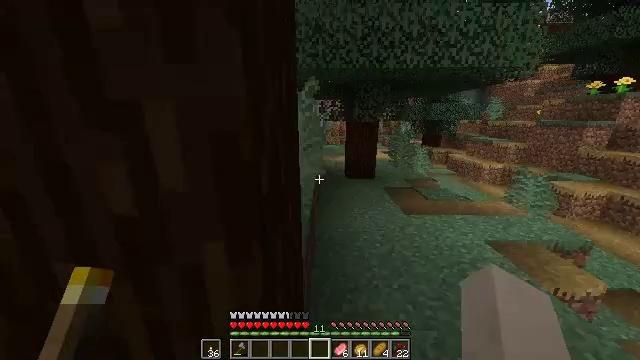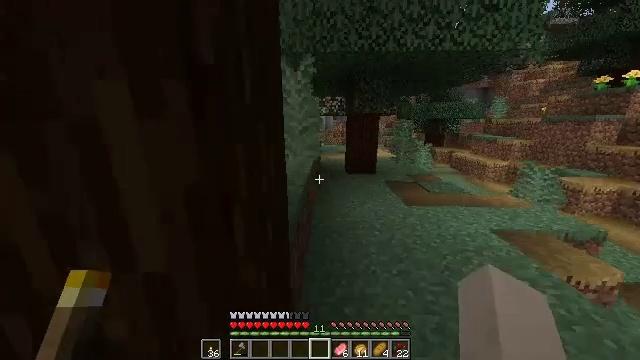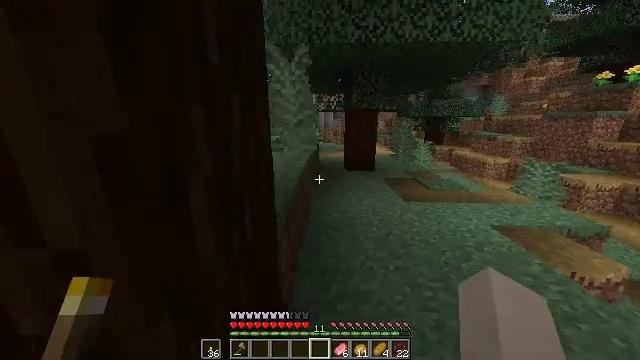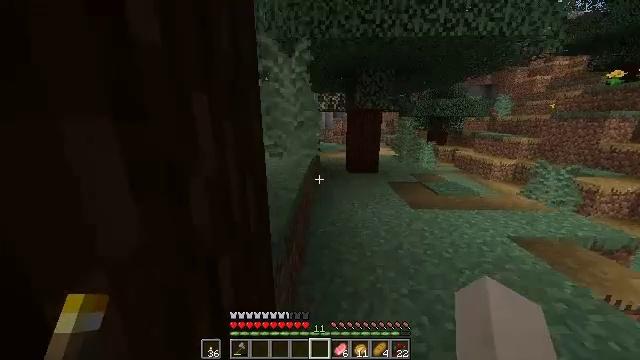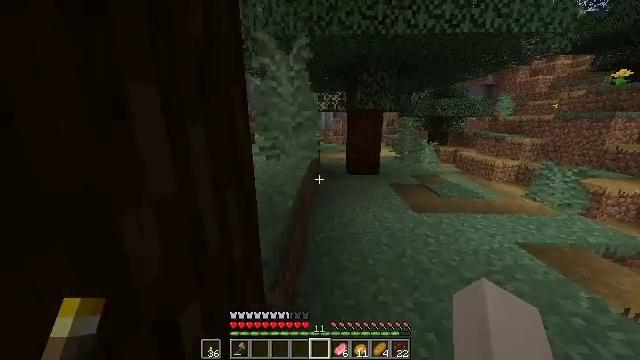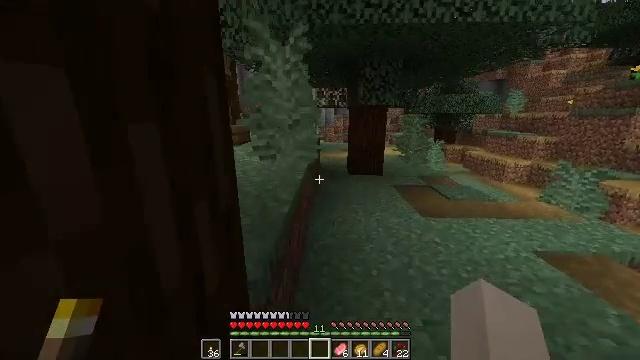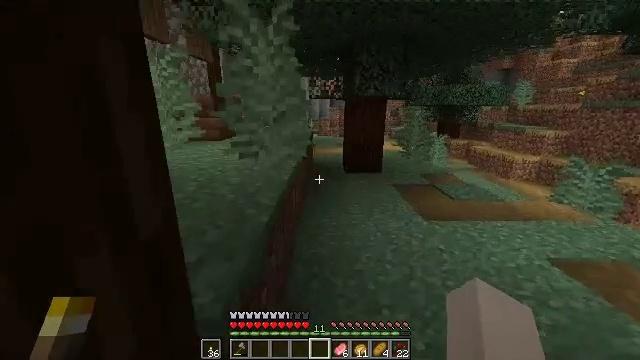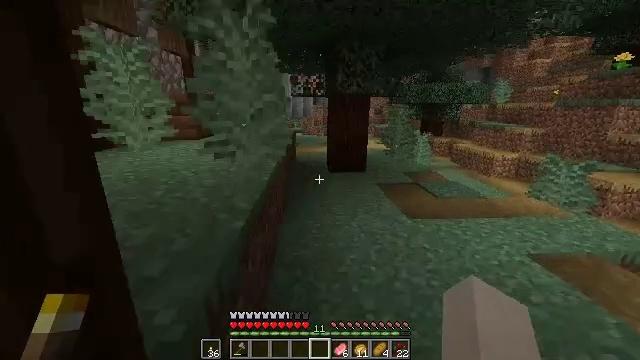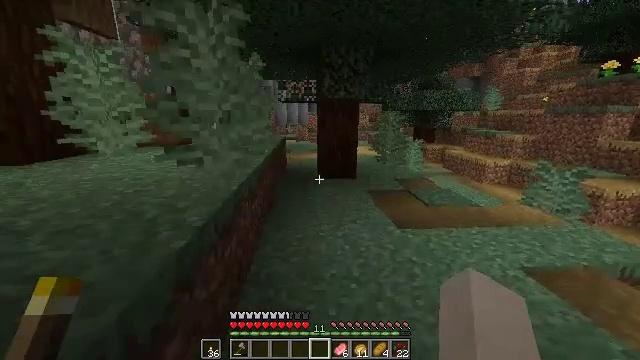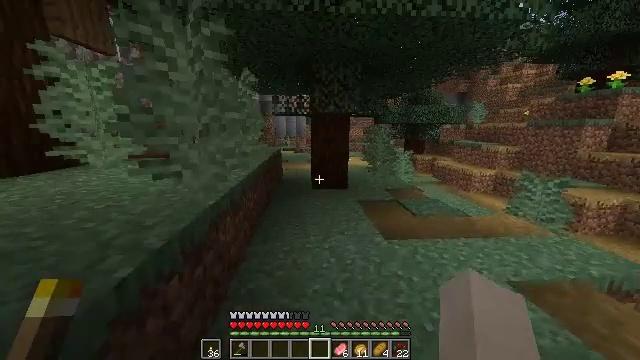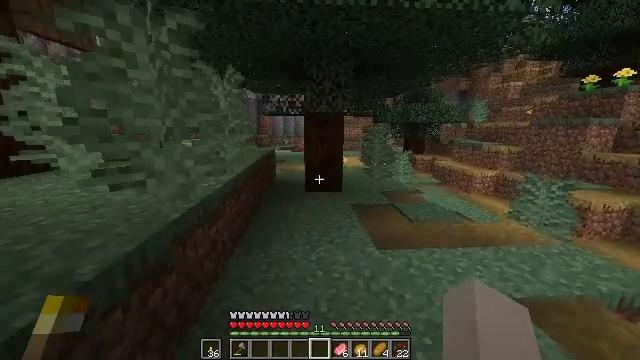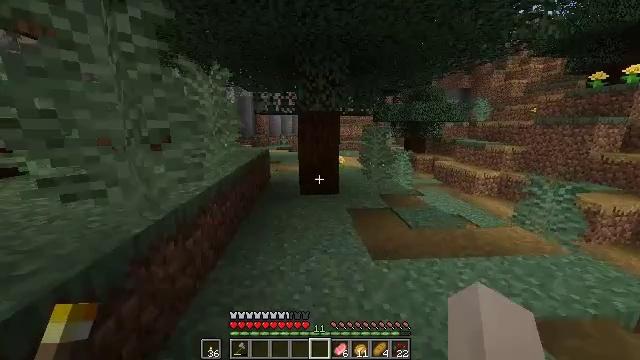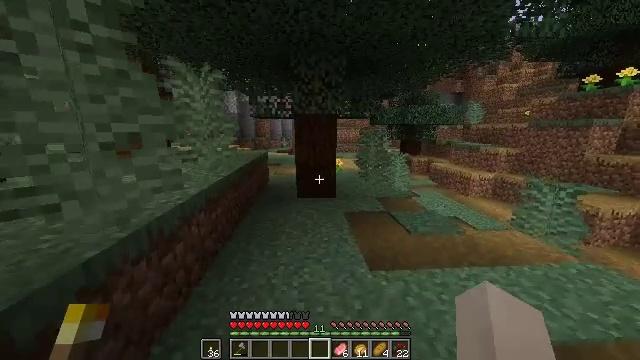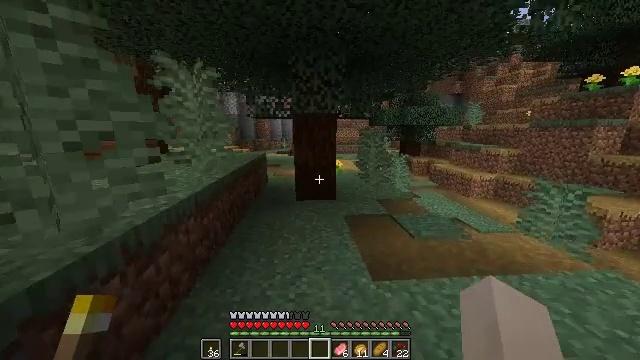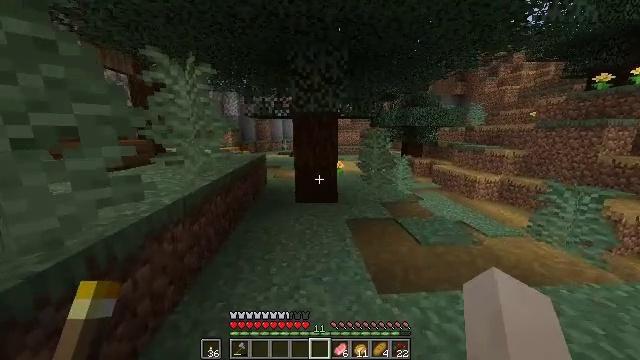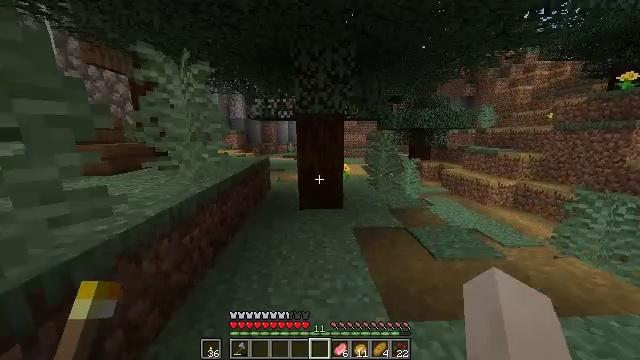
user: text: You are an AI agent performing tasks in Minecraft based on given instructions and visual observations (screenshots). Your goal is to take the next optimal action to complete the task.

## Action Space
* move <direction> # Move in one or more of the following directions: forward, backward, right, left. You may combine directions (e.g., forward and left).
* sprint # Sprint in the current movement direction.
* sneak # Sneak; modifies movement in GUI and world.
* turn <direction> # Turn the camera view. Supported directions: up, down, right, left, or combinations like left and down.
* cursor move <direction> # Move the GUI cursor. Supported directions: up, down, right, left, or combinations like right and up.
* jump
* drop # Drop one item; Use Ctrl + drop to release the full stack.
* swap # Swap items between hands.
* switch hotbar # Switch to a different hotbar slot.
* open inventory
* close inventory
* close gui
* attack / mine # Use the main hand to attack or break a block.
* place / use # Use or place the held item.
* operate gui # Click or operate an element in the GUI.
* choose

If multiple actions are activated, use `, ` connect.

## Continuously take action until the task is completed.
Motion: motion action
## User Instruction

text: Hunt the zombie villager.
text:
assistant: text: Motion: move forward and move left, sprint, turn up
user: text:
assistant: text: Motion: move forward and move left, sprint
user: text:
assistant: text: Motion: move forward and move left, sprint
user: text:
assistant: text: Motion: move forward and move left, sprint
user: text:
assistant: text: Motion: move forward and move left, sprint
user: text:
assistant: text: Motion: move forward and move right, sprint, turn right
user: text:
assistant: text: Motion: move forward and move right, sprint, turn right
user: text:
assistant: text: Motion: move forward and move right, sprint, turn up
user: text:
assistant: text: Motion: move forward and move right, sprint, turn up
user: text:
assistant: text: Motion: move forward and move right, sprint
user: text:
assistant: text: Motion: move forward, sprint
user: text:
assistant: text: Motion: move forward, sprint
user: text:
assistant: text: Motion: move forward, sprint
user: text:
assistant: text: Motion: move forward, sprint
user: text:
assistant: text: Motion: move forward, sprint, turn left
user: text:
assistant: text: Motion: move forward, sprint
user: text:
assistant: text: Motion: move forward, sprint
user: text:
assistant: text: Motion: move forward and move right, sprint, turn left
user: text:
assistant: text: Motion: move forward and move right, sprint, turn left
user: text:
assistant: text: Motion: move forward and move right, sprint
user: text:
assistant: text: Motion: move forward and move right, sprint
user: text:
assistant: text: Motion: move forward and move right, sprint
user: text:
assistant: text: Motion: move forward and move right, sprint
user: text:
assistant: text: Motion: move forward, sprint
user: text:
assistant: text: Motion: move forward, sprint
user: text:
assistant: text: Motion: move forward, sprint
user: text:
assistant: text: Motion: move forward and move right, sprint
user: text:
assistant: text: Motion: move forward and move right, sprint
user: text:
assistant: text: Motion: move forward and move right, sprint
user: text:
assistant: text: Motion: move forward and move right, sprint